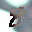
Label: 8